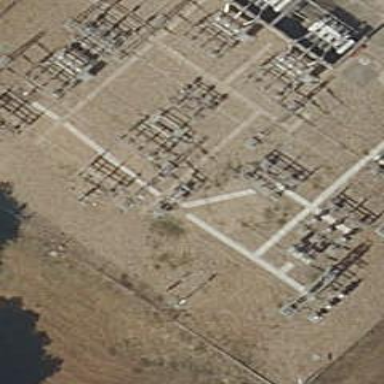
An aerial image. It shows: Power substation.